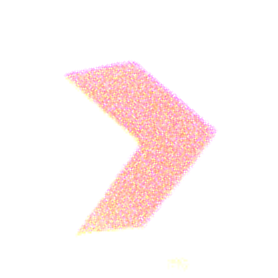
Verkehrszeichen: RichtungstafelnInKurvenKleinLinks
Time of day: Night
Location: Outdoor (Suburban)
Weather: PartlyCloudy
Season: NotSpecified
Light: Artificial